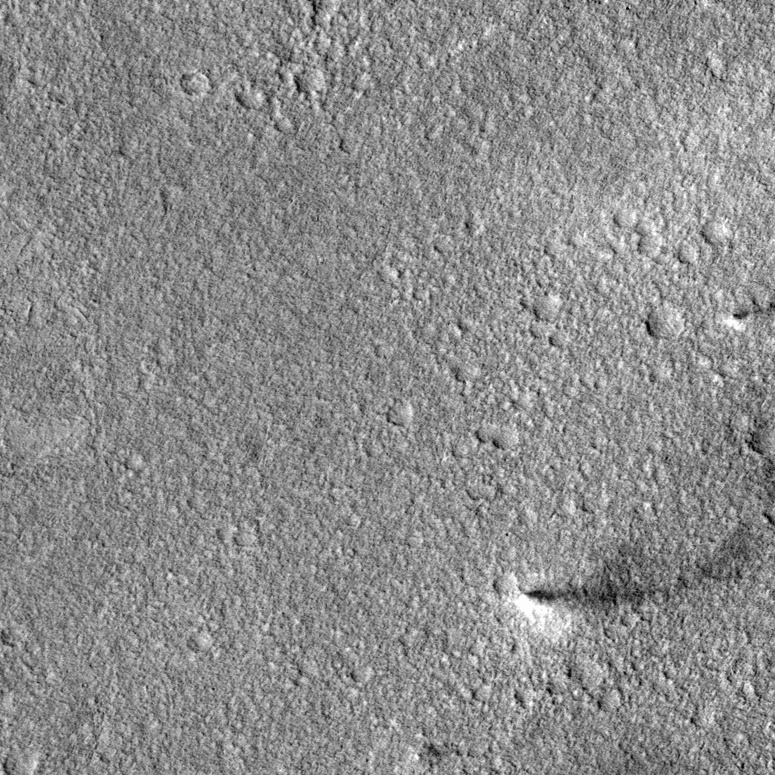
Label: dustdevil, dustdevil